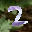
Label: 2